Question: I followed instructions in this post: <URL>
As described I added the:

Then I wanted to:
> Then you just drag it into your Windows Form from the Toolbox.
but I cannot see any Activex control added to my toolbox.
Did I added the wrong library? I wanted to have Activex control where I can (later on) display PDF and search it in my way.
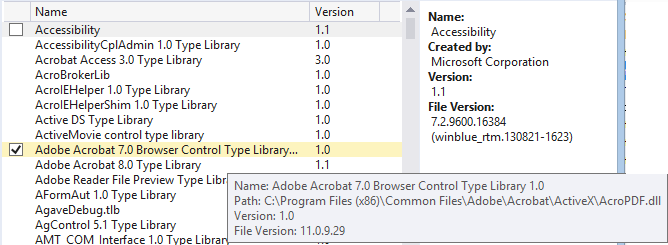
Answer: That is not the correct procedure if you want a control that you can drop on a form. Which requires a wrapper that derives from the AxHost class.
Short from running AxImp.exe from the command line, the correct way is to right-click the toolbox, select "Choose items". Pick the COM Components tab and select "Adobe PDF reader". You can now drag the added control onto your form. When you do, you now get interop library reference added to your project. AcroPDFLib, like you had before. And AxAcroPDFLib, the wrapper that takes care of the control.
Do keep in mind that the target machine needs to have Adobe Reader installed.